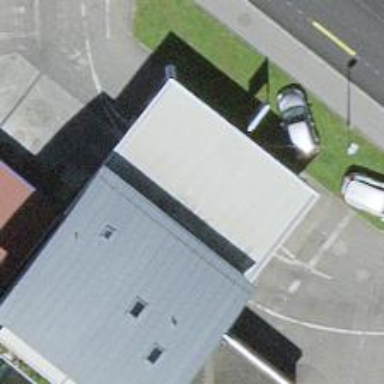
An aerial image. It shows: Car wash facility.